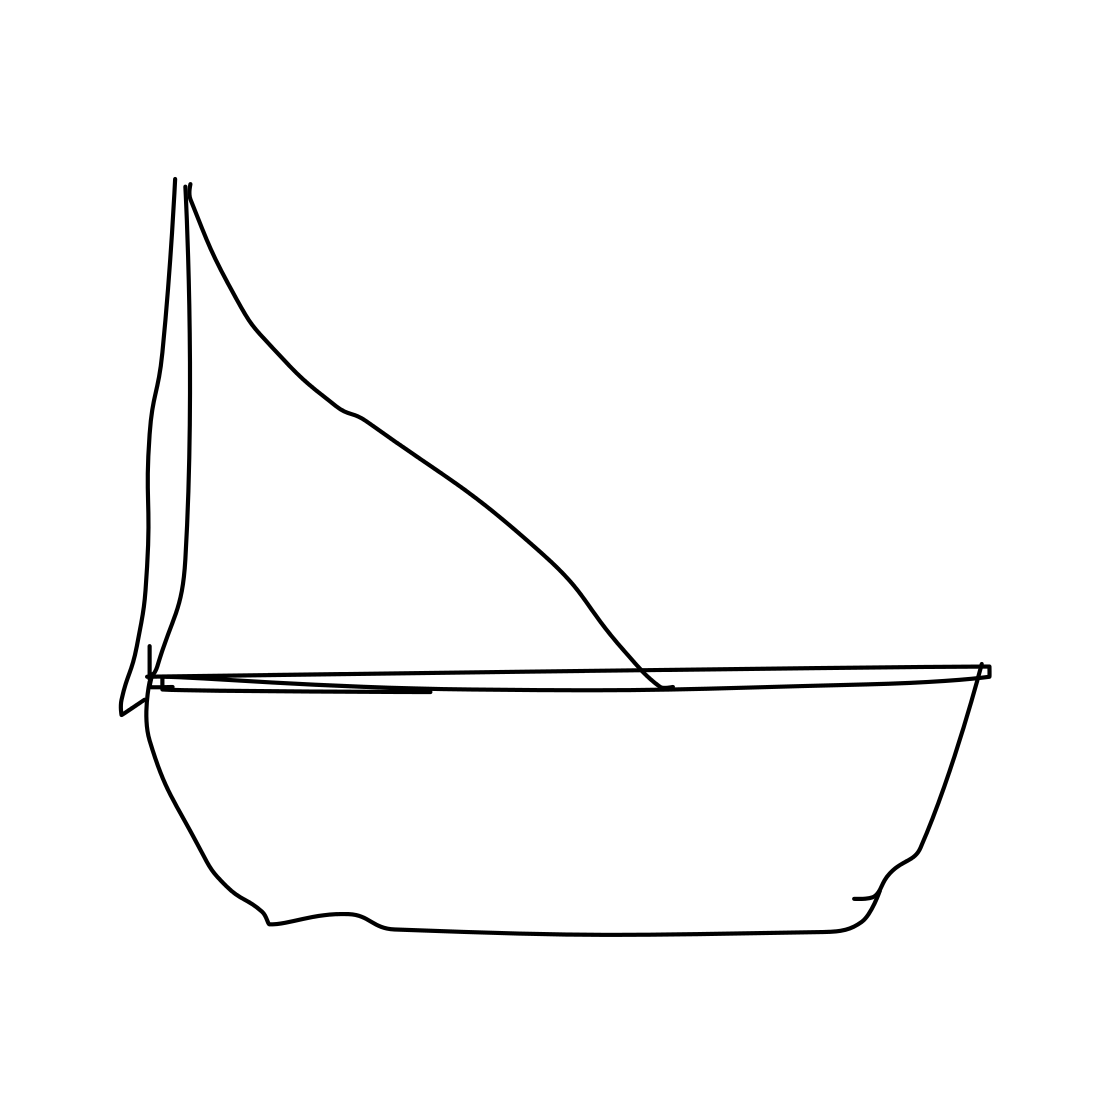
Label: sailboat